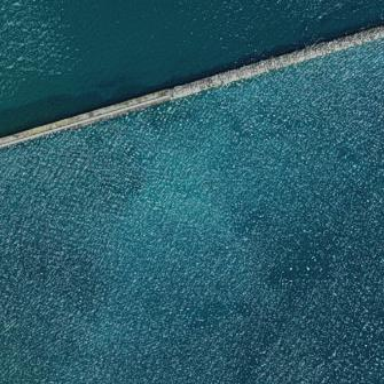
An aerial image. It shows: Breakwater structure.